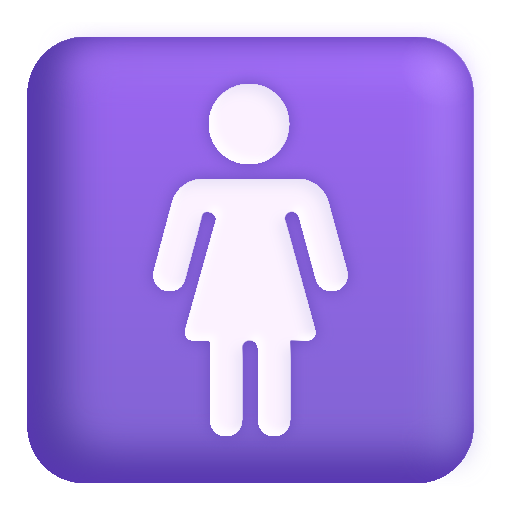
womens room color